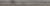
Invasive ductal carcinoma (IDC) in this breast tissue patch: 0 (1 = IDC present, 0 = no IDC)